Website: walmart
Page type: billing-address
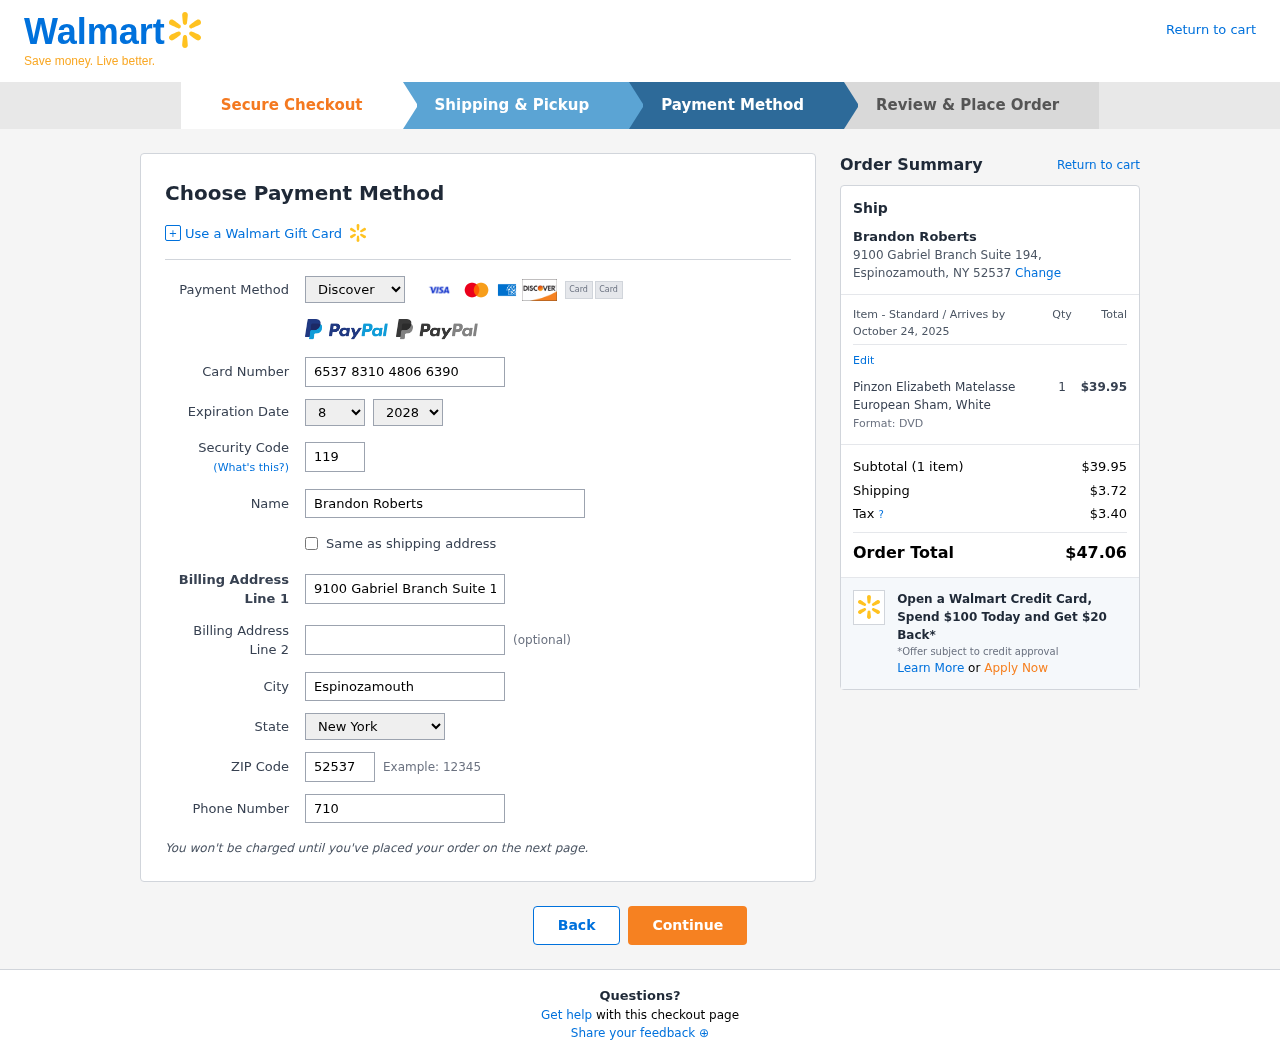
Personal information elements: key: PII_CARD_CVV
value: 119
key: PII_CARD_EXPIRY_MONTH
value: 08
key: PII_CARD_EXPIRY_YEAR
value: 28
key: PII_CARD_NUMBER
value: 6537 8310 4806 6390
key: PII_CARD_TYPE
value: Discover
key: PII_CITY
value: Espinozamouth
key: PII_CITY_STATE_ZIP
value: Espinozamouth, NY 52537
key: PII_FULLNAME
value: Brandon Roberts
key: PII_PHONE
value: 7108667334
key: PII_POSTCODE
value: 52537
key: PII_STATE
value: New York
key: PII_STREET
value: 9100 Gabriel Branch Suite 194
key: PII_FULLNAME2
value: Brandon Roberts
Product elements: key: PRODUCT1_NAME
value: Pinzon Elizabeth Matelasse European Sham, White
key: PRODUCT1_PRICE
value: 39.95
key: PRODUCT1_QUANTITY
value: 1
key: PRODUCT1_DESC
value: Format: DVD
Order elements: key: ORDER_DELIVERY_DATE
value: October 24, 2025
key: ORDER_NUM_ITEMS
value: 1
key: ORDER_SUBTOTAL
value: $39.95
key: ORDER_SHIPPING_COST
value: $3.72
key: ORDER_TAX
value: $3.40
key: ORDER_TOTAL
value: $47.06